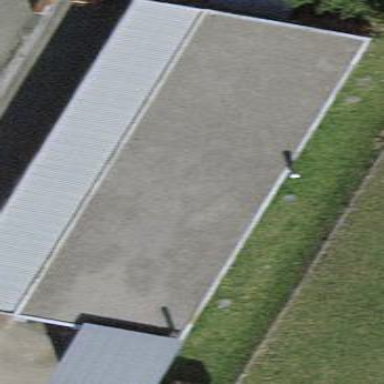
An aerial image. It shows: Building with flat roof.